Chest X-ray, PA view. Patient: 35 years old, sex M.
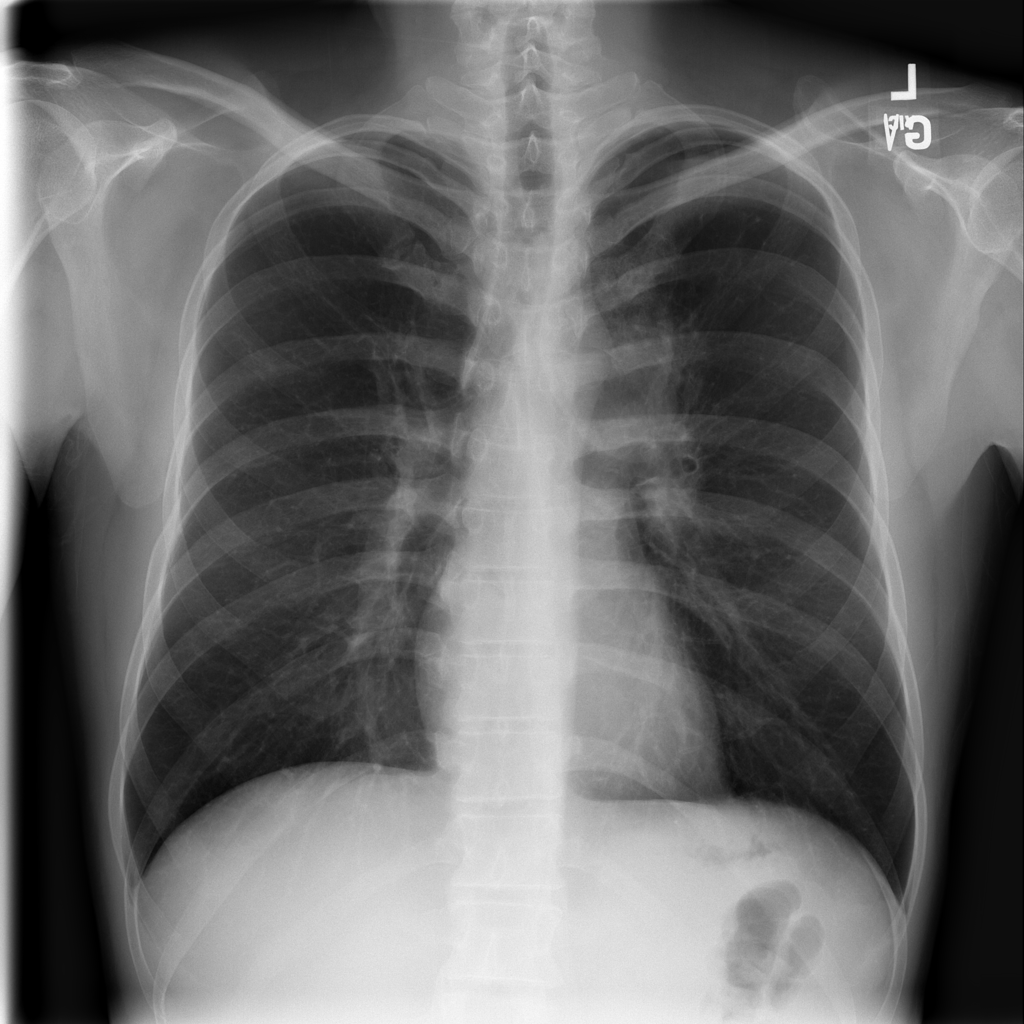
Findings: No Finding